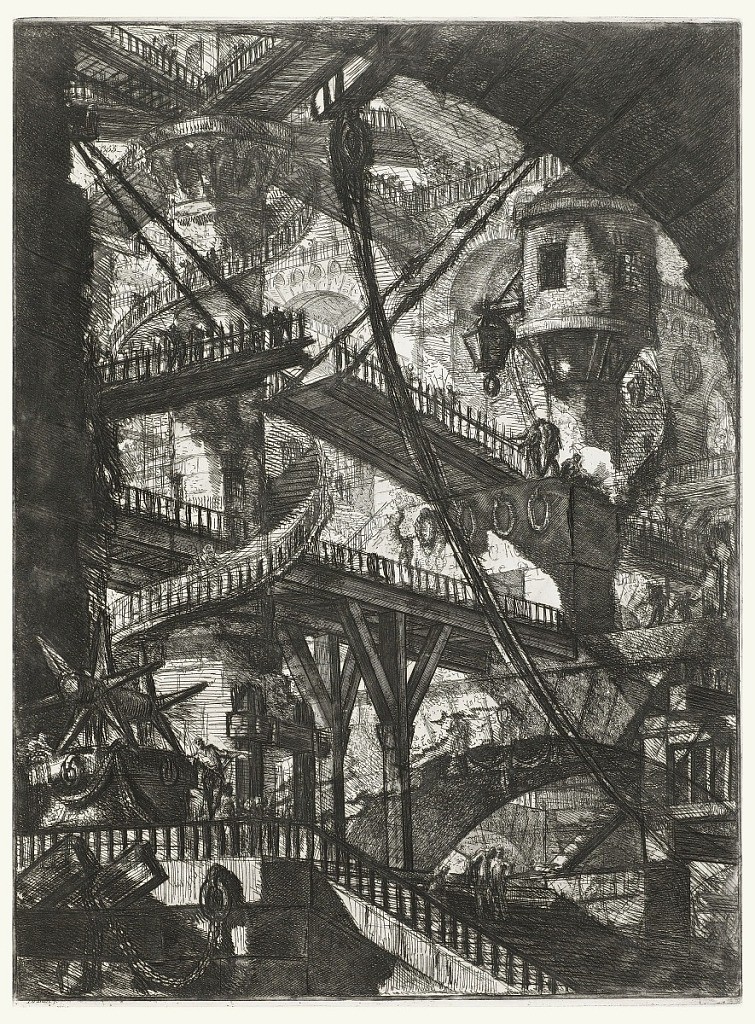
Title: The Drawbridge, plate VII from the series Carceri d'Invenzione
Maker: Giovanni Battista Piranesi, Italian, 1720–1778
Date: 1745 (printed later)
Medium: Etching on white laid paper
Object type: Print
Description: Vertical rectangle. Wooden bridges connect piers and arcades in the distance. Spiral staircases on piers connect several bridges.